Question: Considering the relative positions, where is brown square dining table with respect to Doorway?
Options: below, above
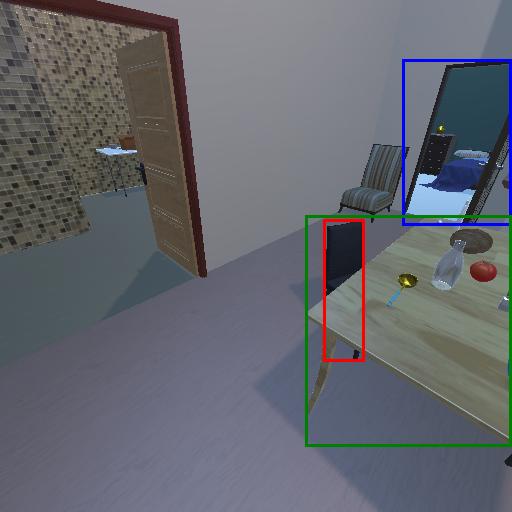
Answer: below